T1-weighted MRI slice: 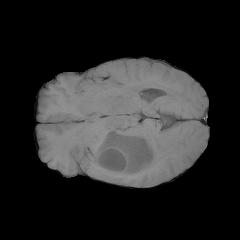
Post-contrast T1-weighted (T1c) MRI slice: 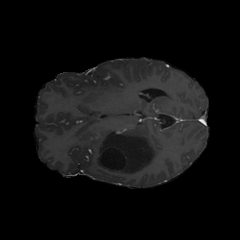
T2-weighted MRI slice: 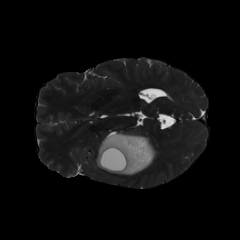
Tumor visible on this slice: yes